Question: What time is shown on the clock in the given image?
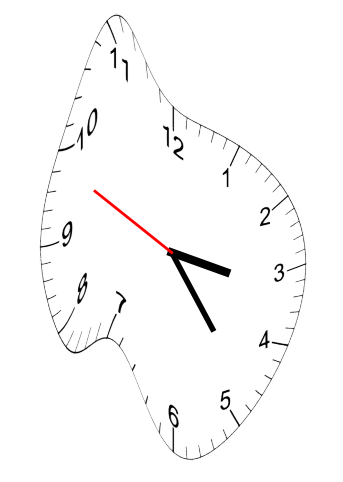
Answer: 03:23:49